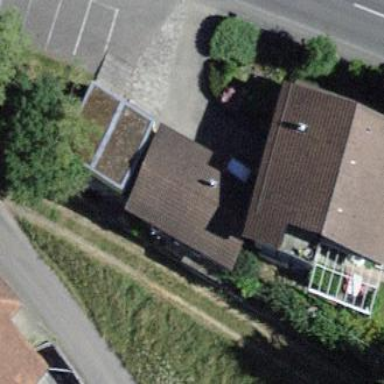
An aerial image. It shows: Residential building.